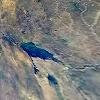
Label: land